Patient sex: M
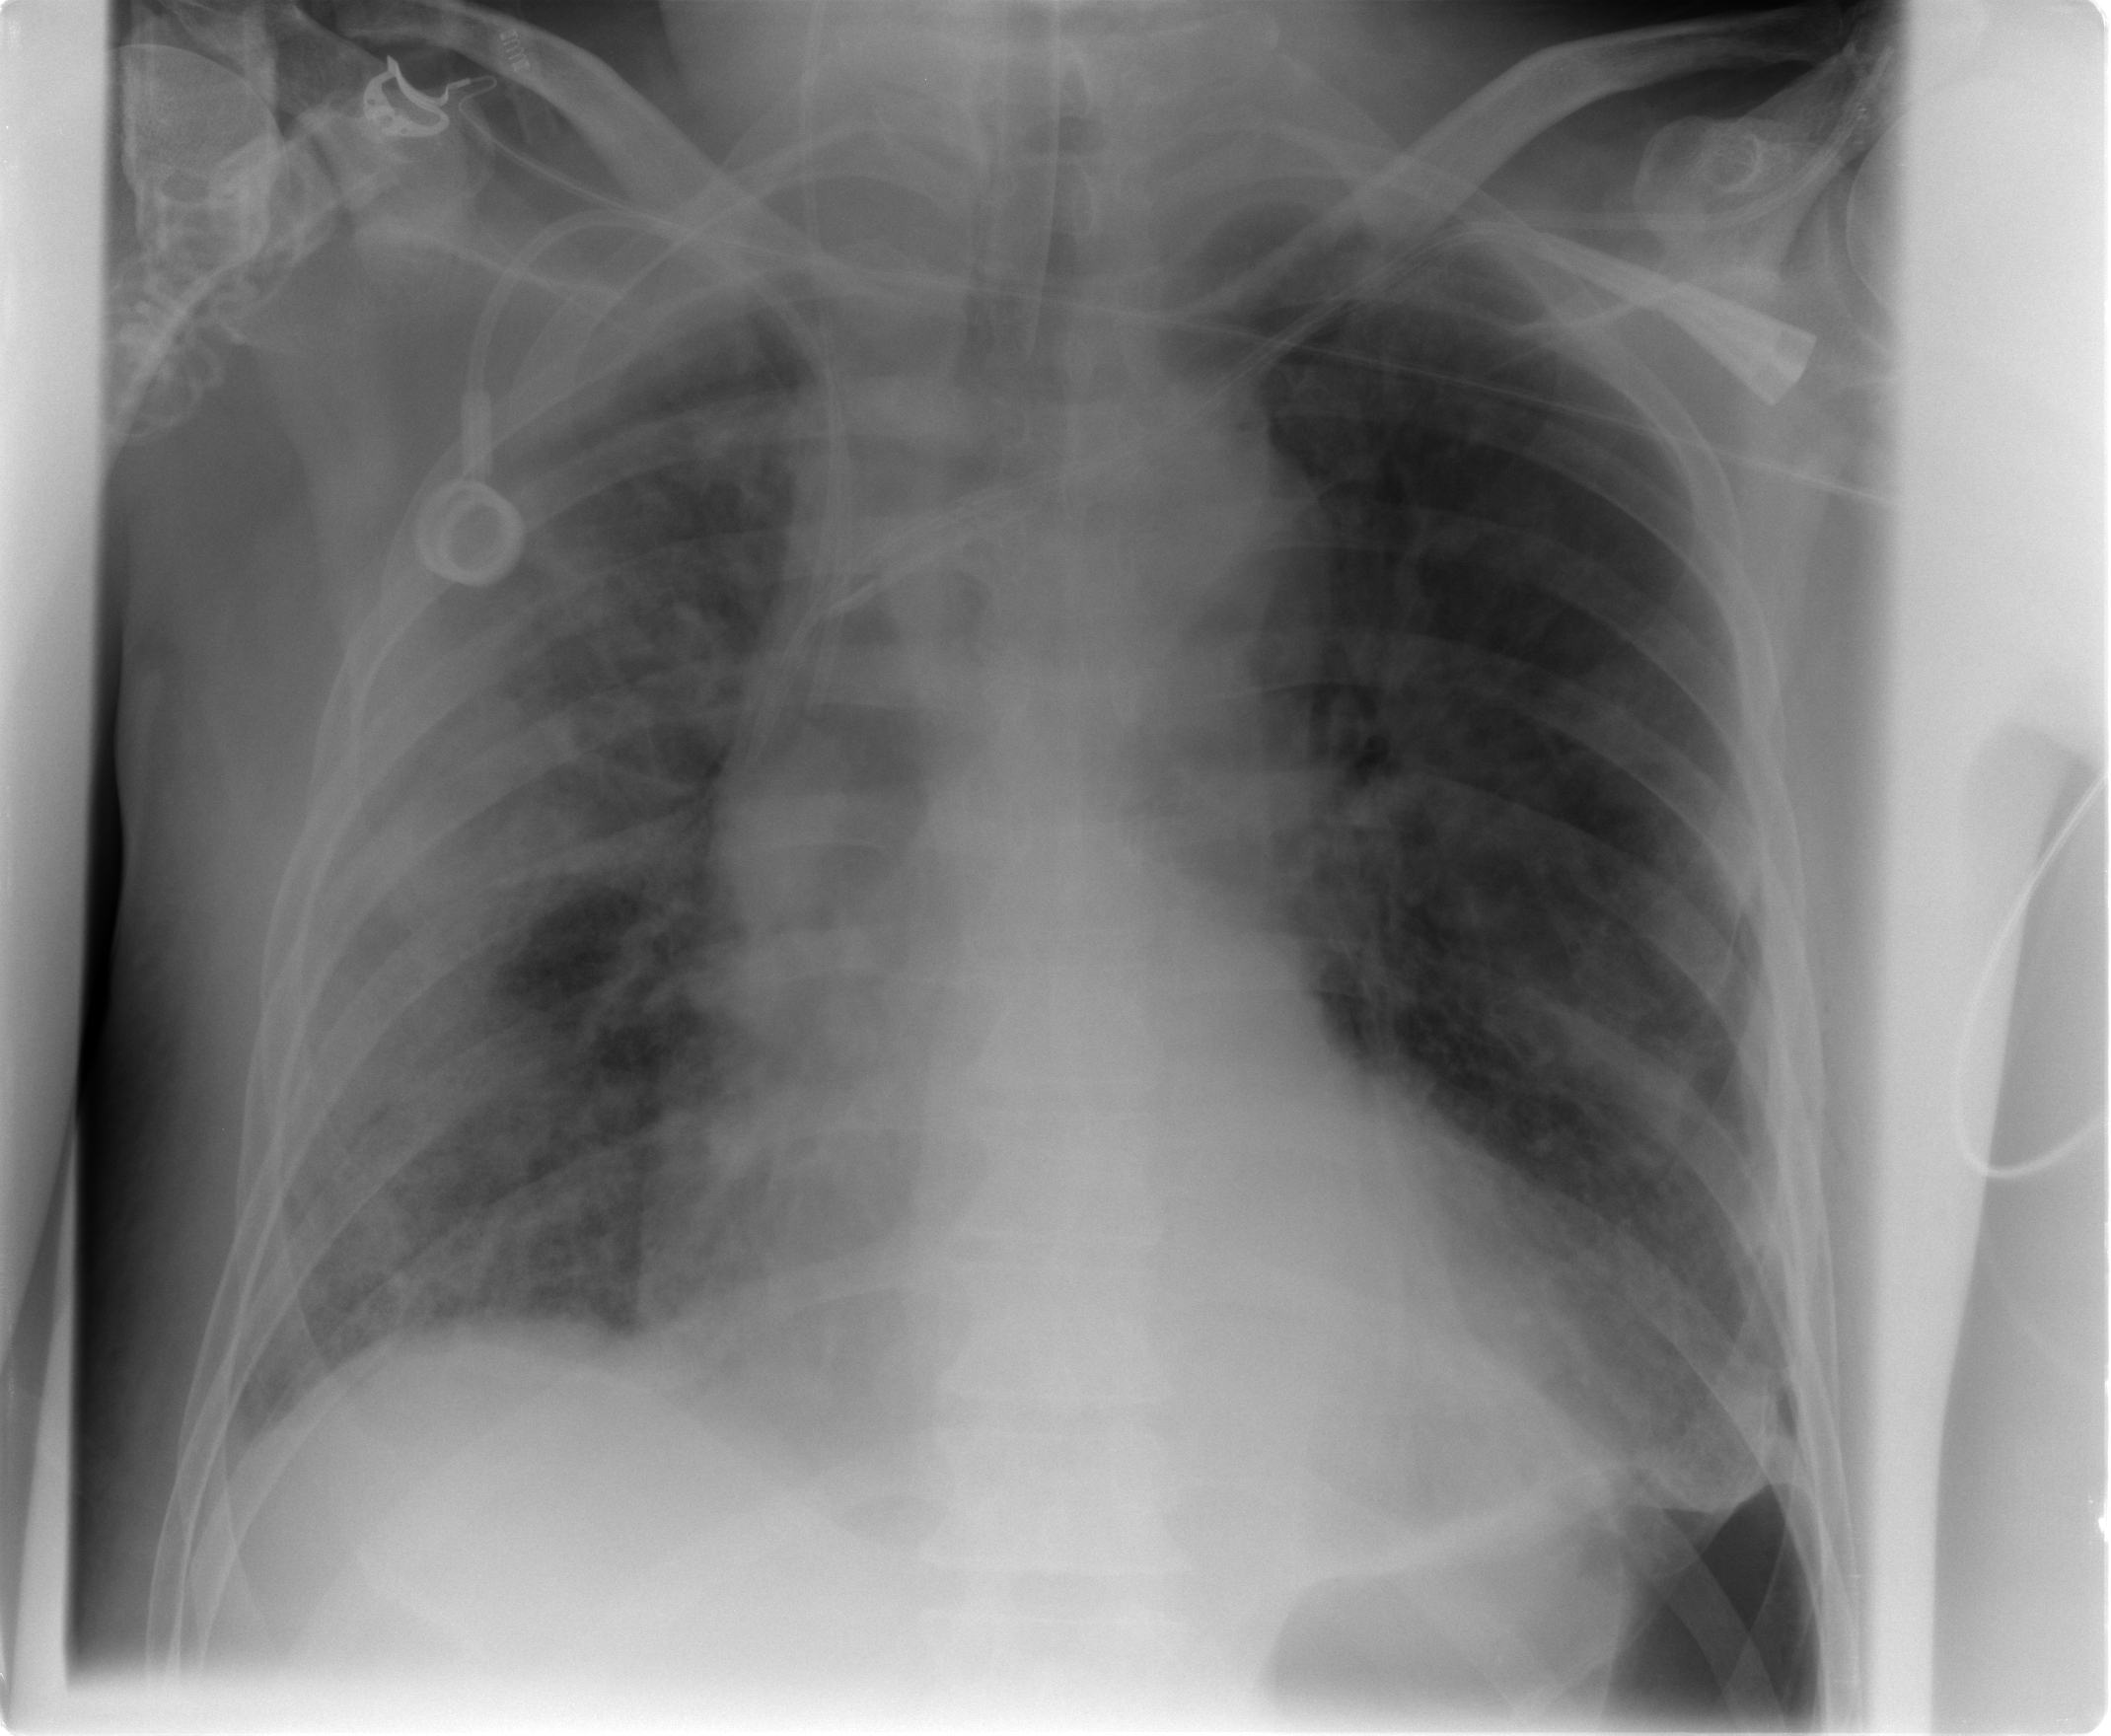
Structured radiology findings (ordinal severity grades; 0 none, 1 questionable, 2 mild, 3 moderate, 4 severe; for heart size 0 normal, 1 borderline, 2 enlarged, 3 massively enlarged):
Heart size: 2
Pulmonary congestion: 1
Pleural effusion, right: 2
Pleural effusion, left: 1
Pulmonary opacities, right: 3
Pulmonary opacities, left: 2
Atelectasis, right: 2
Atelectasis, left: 2